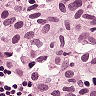
Metastatic tissue present: yes